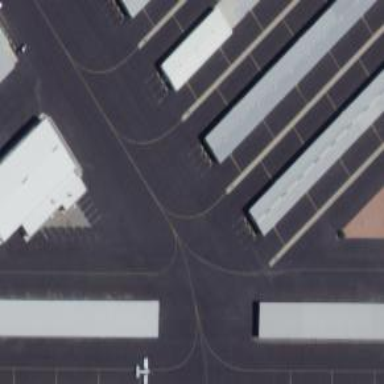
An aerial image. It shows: Hangar located at airport.